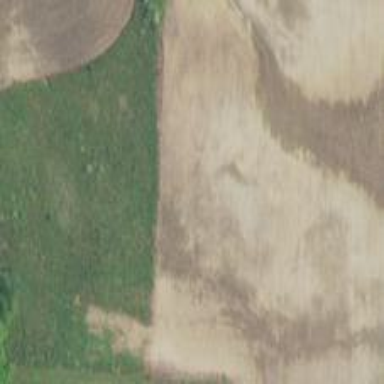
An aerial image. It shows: Grassy area designated as golf fairway.